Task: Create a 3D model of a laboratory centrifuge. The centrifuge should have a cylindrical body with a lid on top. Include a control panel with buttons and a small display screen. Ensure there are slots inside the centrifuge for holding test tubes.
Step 322:
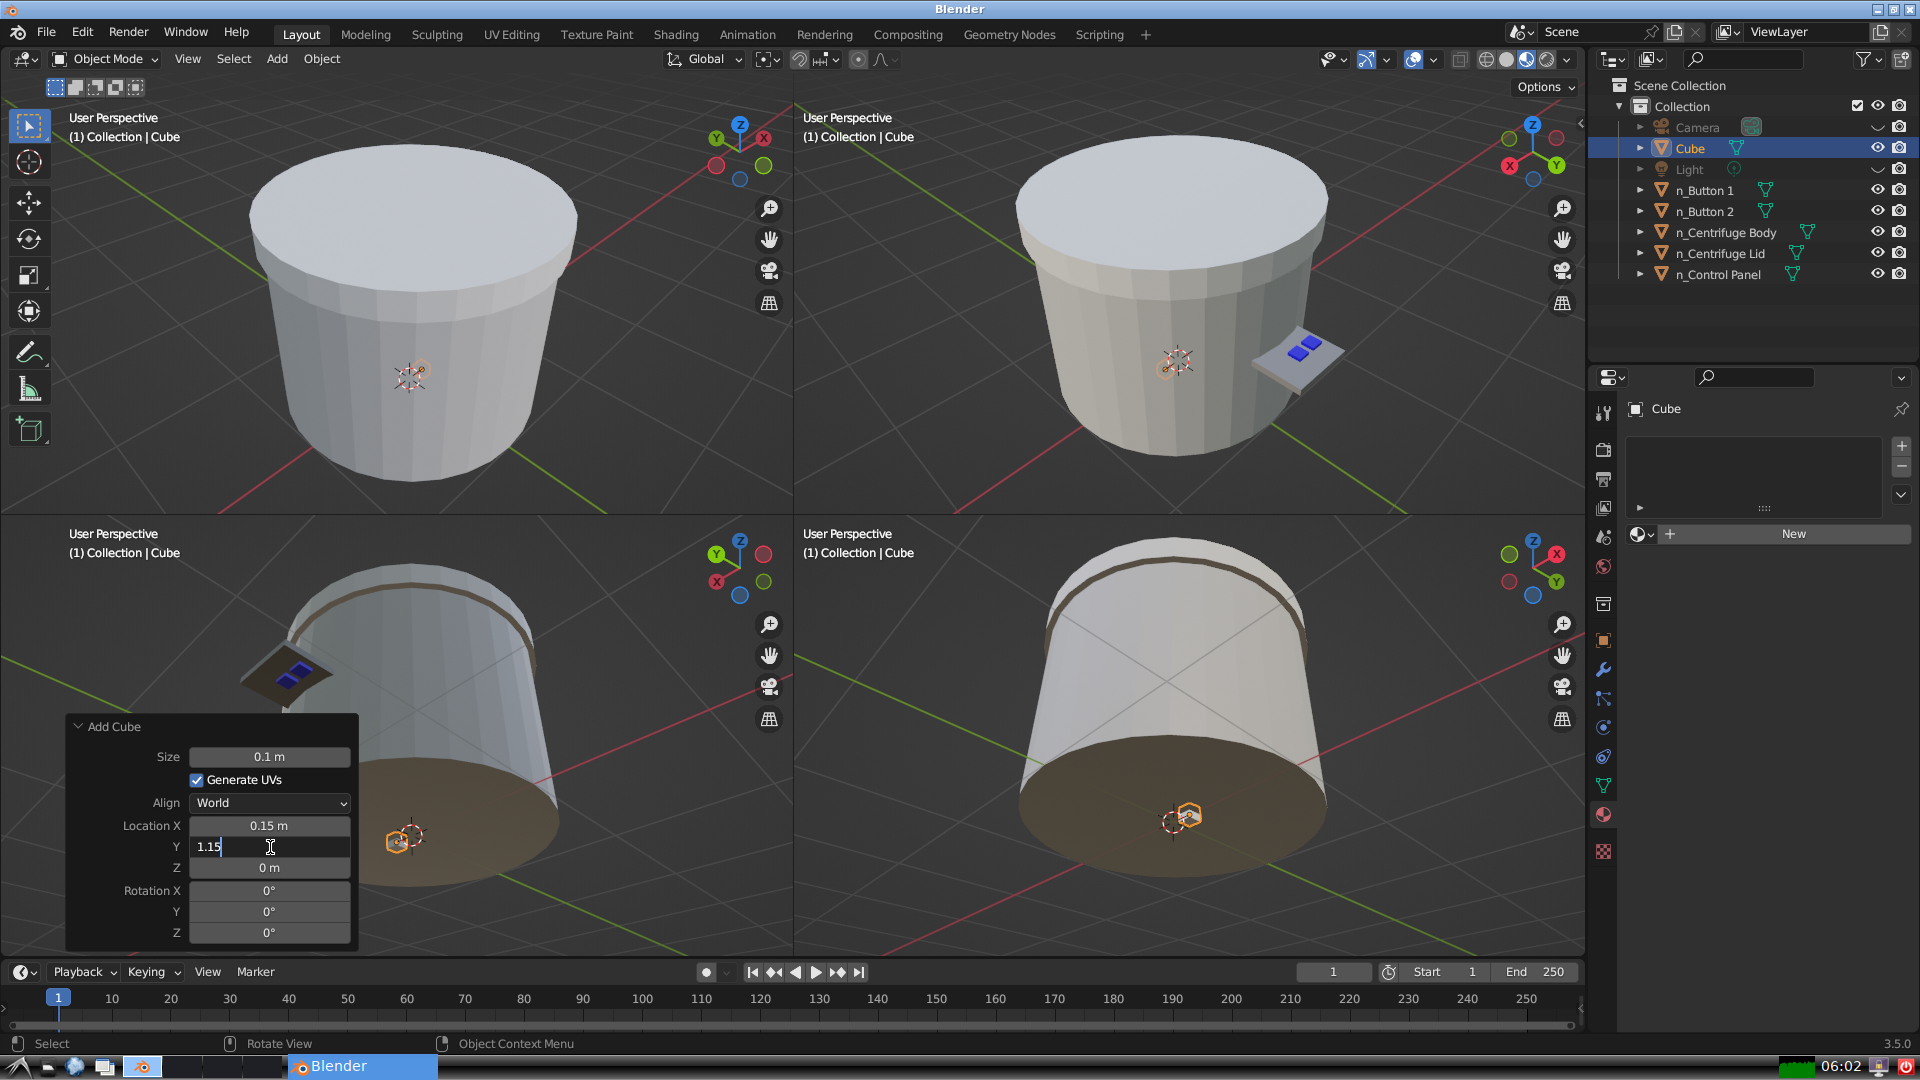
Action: {"key_press": ['Return']}